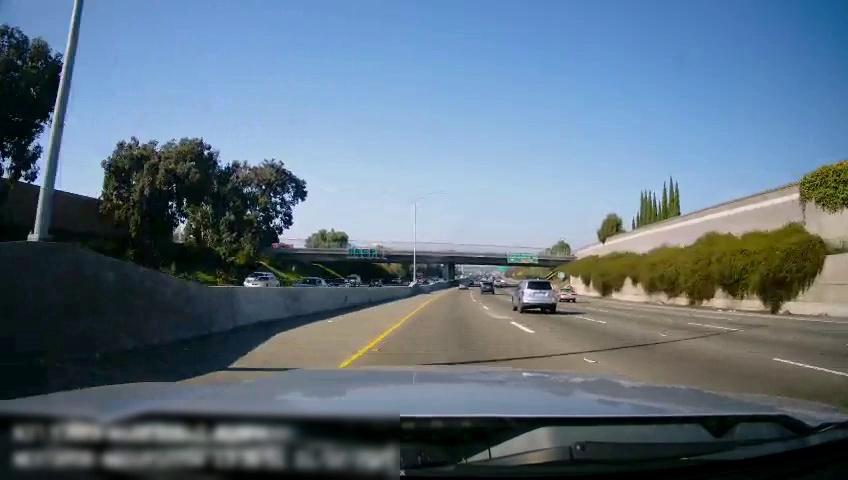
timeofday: Day
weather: Sunny
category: Drivable Space
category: Vehicles | Car
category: Vehicles | SUV
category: Vehicles | Car
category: Vehicles | Car
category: Vehicles | Car
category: Vehicles | SUV
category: Vehicles | Car
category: Vehicles | SUV
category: Vehicles | SUV
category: Vehicles | Car
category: Lanes | Current Lane
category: Lanes | Current Lane
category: Lanes | Alternate Lane
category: Lanes | Alternate Lane
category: Lanes | Alternate Lane
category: Lanes | Alternate Lane
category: Traffic | Signs